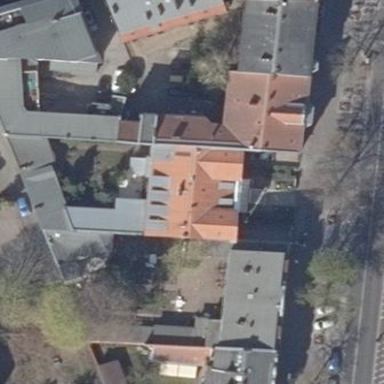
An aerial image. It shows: View of apartment building.